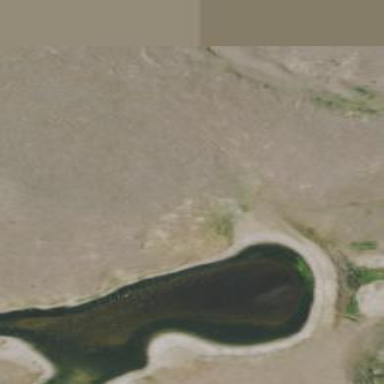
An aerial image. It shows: Reservoir area.